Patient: sex M, age 68
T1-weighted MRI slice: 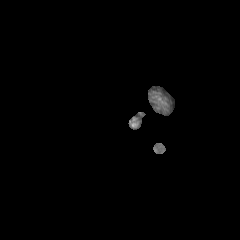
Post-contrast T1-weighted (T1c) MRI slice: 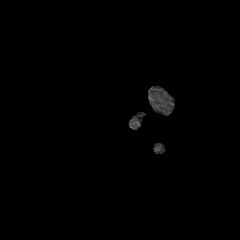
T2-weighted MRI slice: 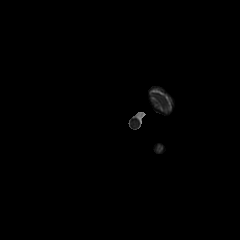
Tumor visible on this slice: no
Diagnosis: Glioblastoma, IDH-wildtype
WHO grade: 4